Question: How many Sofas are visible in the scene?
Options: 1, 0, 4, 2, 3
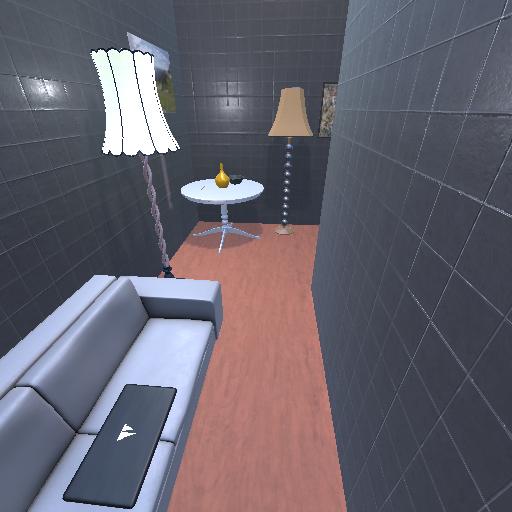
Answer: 1